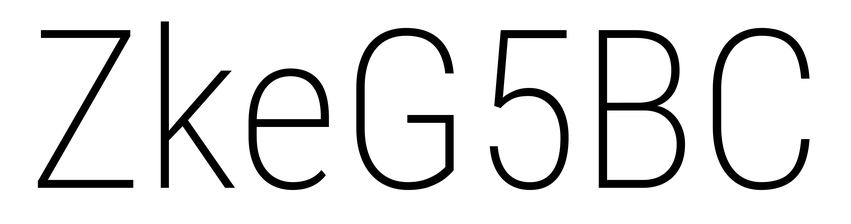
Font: Roboto_Condensed_ExtraLight